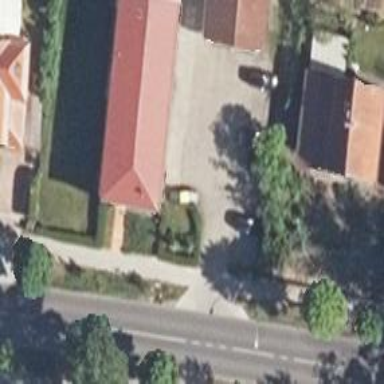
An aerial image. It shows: Ambulance station for emergencies.